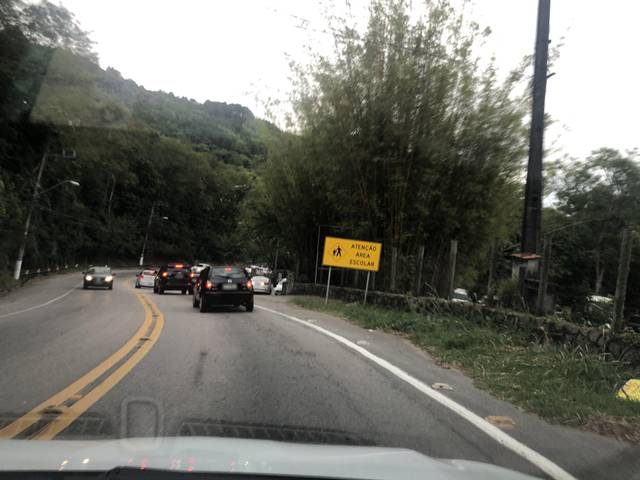
Region: Brazil
Coordinates: -27.6, -48.488